Question: I have database relation as follows between and .
and has many to many relation. and table holds another new property called
I want to create active data provider (CActiveDataProvider) with list of questions and relevant answers for a given hardware detail.
I have pull relevant questions for a given hardware detail using following criteria.
'''
$quesionsDataProvider=new CActiveDataProvider('Question', array(
'criteria'=>array(
'with'=>array('hardwaredetails'=>array(
'on'=>'hardwaredetail_Id=' .$modelHD->Id,
'together'=>true,
'joinType'=>'INNER JOIN',
)),
),
'pagination'=>array(
'pageSize'=>10,
),
));
'''
But how can i attach the answer to the list of questions retrieved.
Thanks in advance for any help
.
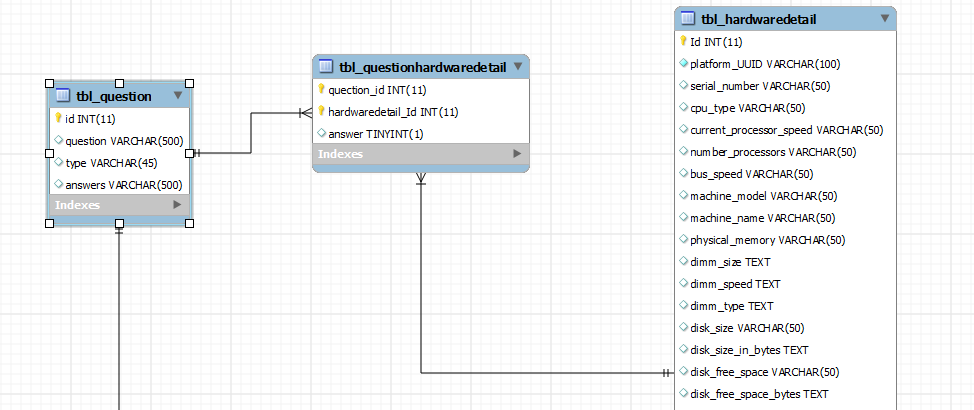
Answer: Instead of creating CActiveDataProvider you can create CSqlDataProvider which is more flexible and you can write sql queries by hand
Example:
'''
$dataProvider = new CSqlDataProvider($qry, array(
'keyField' => 'id',
'totalItemCount' => $count,
'sort' => array(
'attributes' => array('field1','field2')
),
'pagination' => array(
'pageSize' => 5
)
)
);
'''
$qry = your sql query for selecting records
$count = no of records(you should modify above $qry to find record count)
'keyField'= you should mention keyField, if you use different primary key field other than 'id'
further reading <URL>